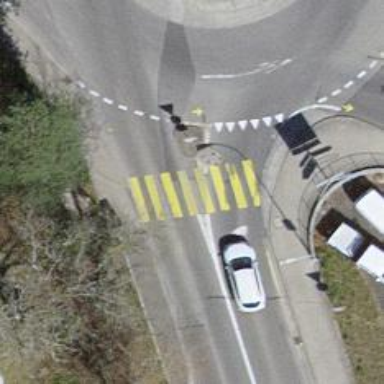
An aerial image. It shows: Uncontrolled zebra crossing with marked island on the road.